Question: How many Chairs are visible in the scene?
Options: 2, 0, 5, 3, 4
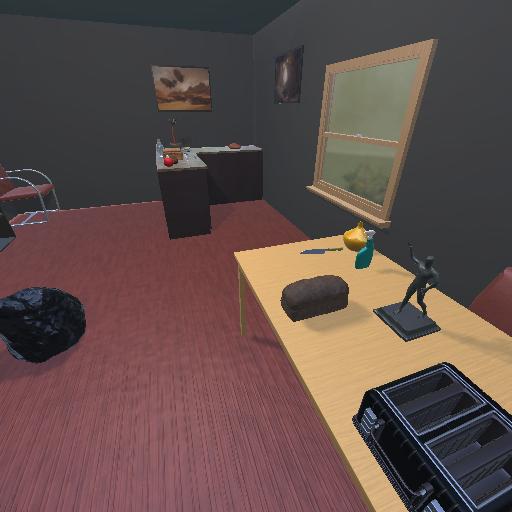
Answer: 2